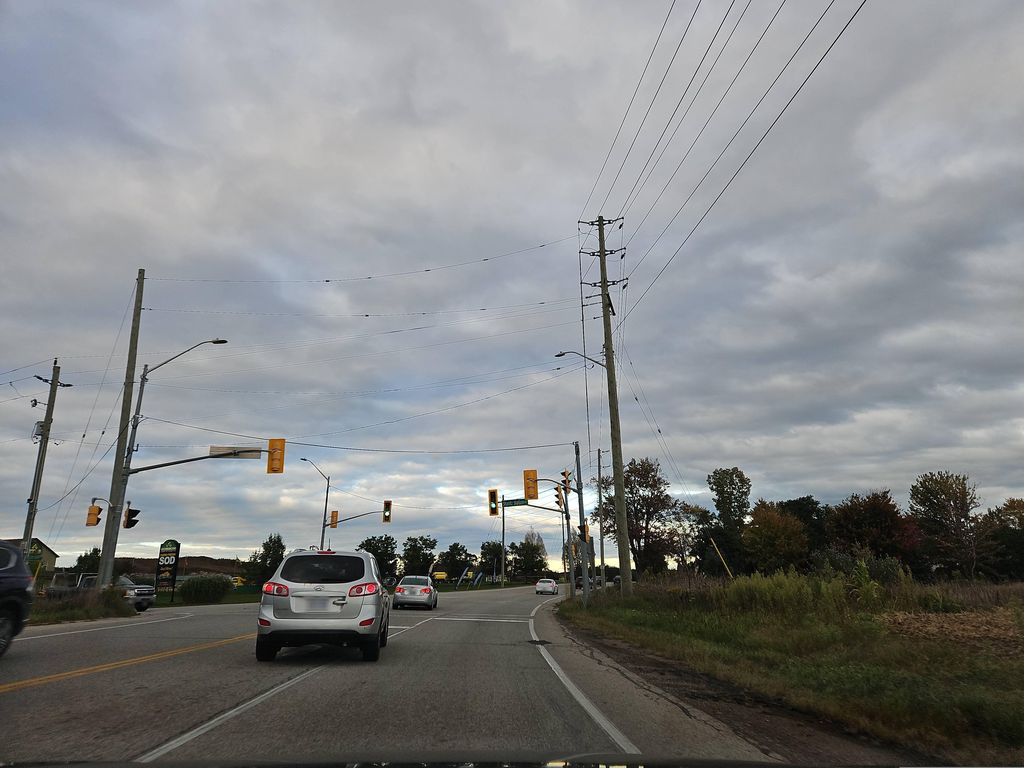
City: kitchener-waterloo